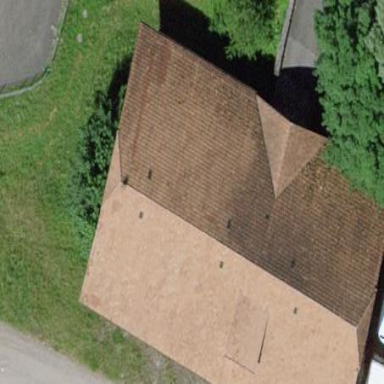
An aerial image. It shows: Barn.